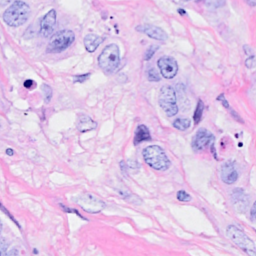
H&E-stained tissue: Breast